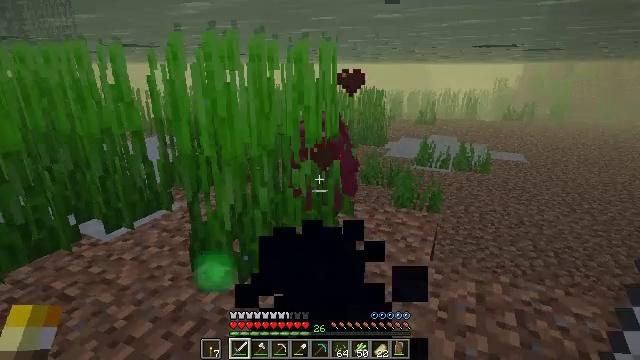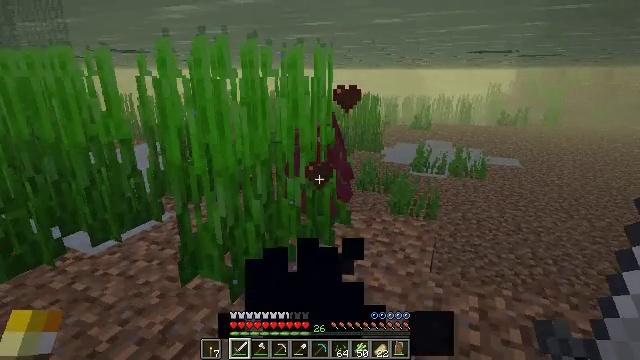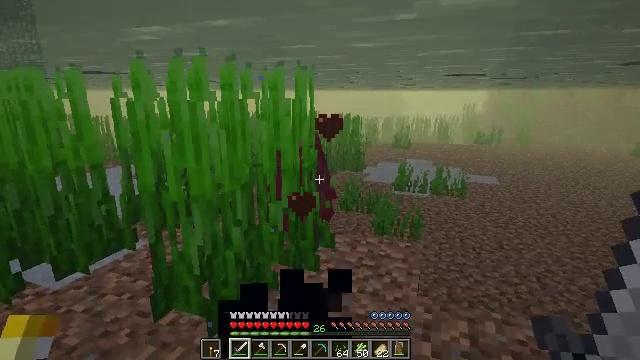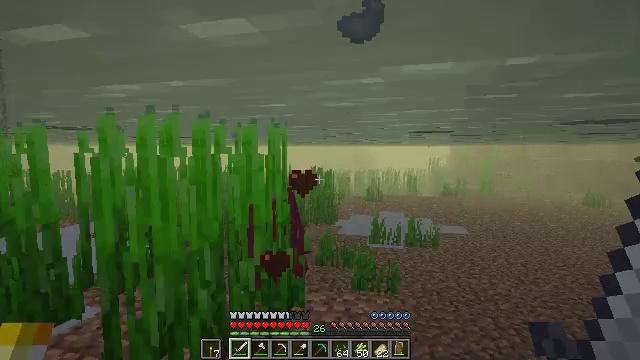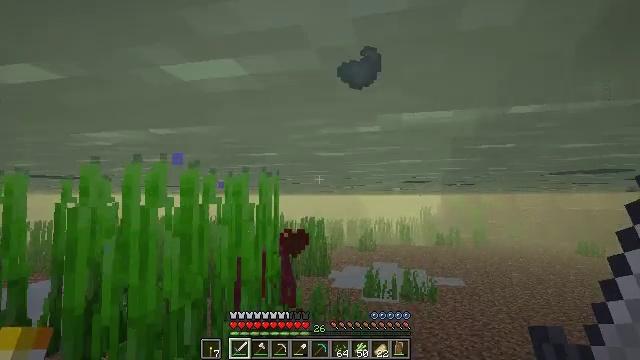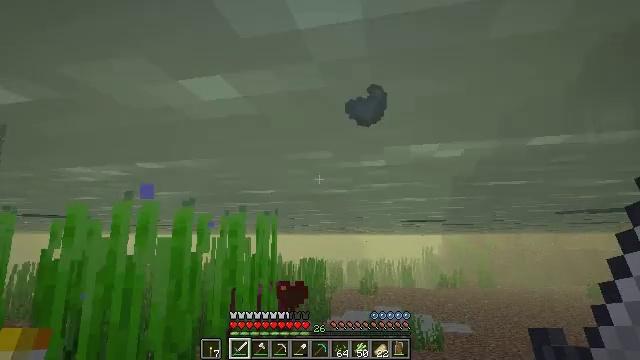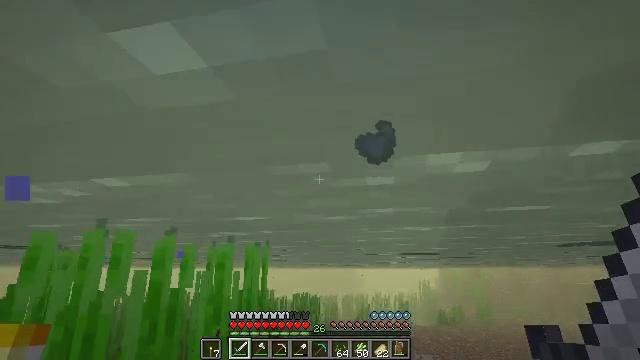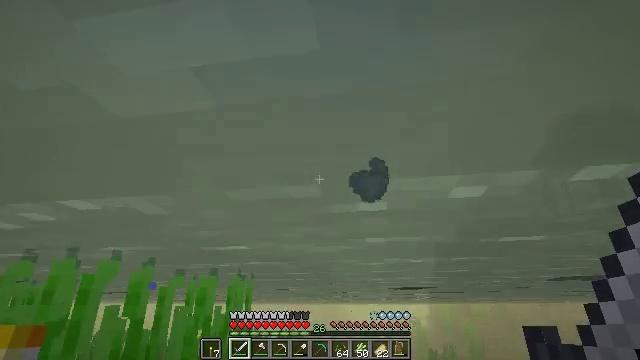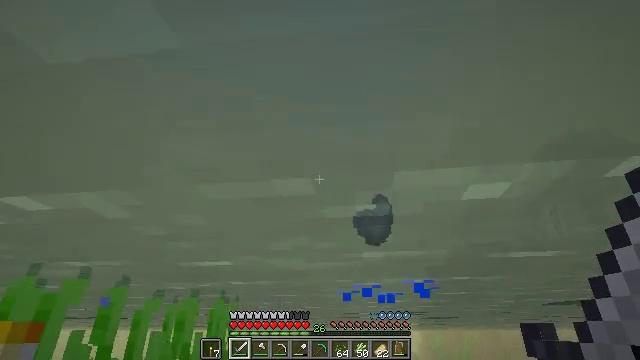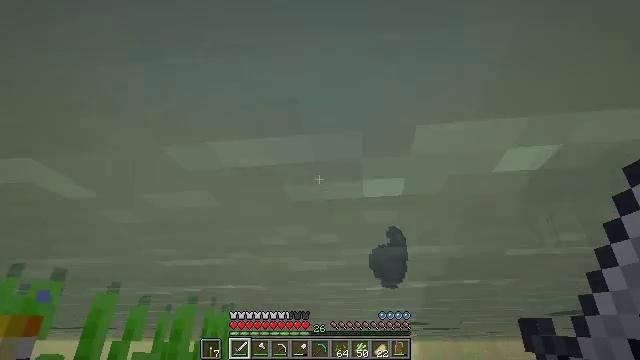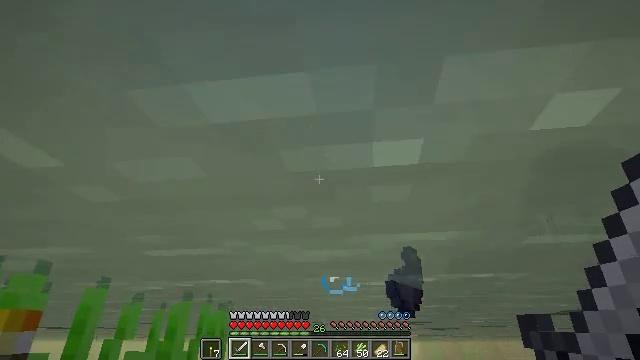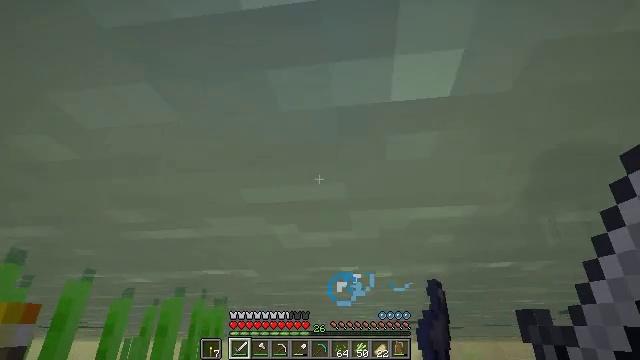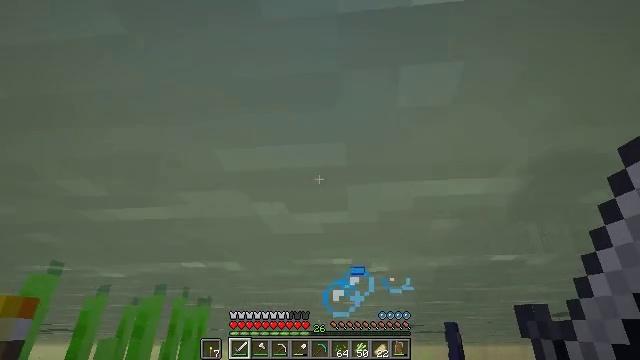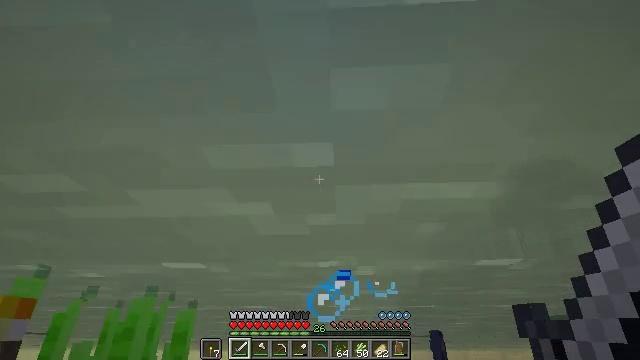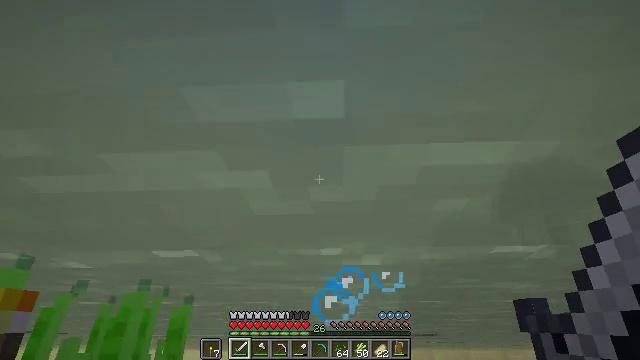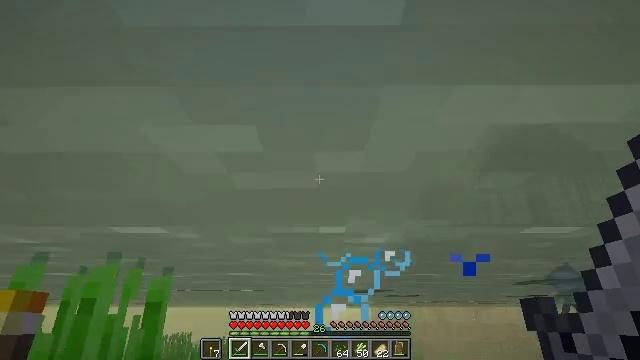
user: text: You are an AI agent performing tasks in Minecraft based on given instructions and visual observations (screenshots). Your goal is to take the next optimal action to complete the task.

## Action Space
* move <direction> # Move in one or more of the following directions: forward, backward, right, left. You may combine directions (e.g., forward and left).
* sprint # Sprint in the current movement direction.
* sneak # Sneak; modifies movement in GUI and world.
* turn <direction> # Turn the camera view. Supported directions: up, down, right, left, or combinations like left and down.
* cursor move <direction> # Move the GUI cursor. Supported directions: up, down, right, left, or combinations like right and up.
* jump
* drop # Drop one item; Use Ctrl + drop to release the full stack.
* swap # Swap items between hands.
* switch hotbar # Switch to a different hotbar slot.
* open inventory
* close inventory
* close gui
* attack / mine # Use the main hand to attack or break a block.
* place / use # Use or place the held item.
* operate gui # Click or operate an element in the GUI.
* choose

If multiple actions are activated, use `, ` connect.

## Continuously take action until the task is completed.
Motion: motion action
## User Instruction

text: Hunt aquatic mobs.
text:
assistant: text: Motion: move forward
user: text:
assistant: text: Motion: move forward, turn right and up
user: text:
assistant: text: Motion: move forward, turn right and up
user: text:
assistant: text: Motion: move forward, turn right and up
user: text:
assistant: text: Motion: move forward, turn up
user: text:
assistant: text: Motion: move forward, turn right and up
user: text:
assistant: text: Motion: move forward, turn right and up
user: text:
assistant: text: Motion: move forward, turn right and up
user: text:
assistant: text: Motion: move forward, turn up
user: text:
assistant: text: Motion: move forward
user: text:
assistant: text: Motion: move forward
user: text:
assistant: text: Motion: move forward, turn right
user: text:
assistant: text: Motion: move forward, turn right
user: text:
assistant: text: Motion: move forward, jump
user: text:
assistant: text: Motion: move forward, turn right and down, jump
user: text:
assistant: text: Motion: move forward, turn right and down
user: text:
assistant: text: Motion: move forward, turn right and down
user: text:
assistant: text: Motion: move forward, turn right and down
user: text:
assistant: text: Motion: move forward
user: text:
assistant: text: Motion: move forward
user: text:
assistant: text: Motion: move forward, jump
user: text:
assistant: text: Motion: move forward, jump
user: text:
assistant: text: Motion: move forward, turn up, jump
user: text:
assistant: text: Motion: move forward, jump
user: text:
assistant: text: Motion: move forward, jump
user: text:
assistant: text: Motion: move forward, jump
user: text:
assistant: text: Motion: move forward, jump
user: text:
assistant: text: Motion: move forward
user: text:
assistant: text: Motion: move forward, turn right and down
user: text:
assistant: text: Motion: move forward, turn right and down